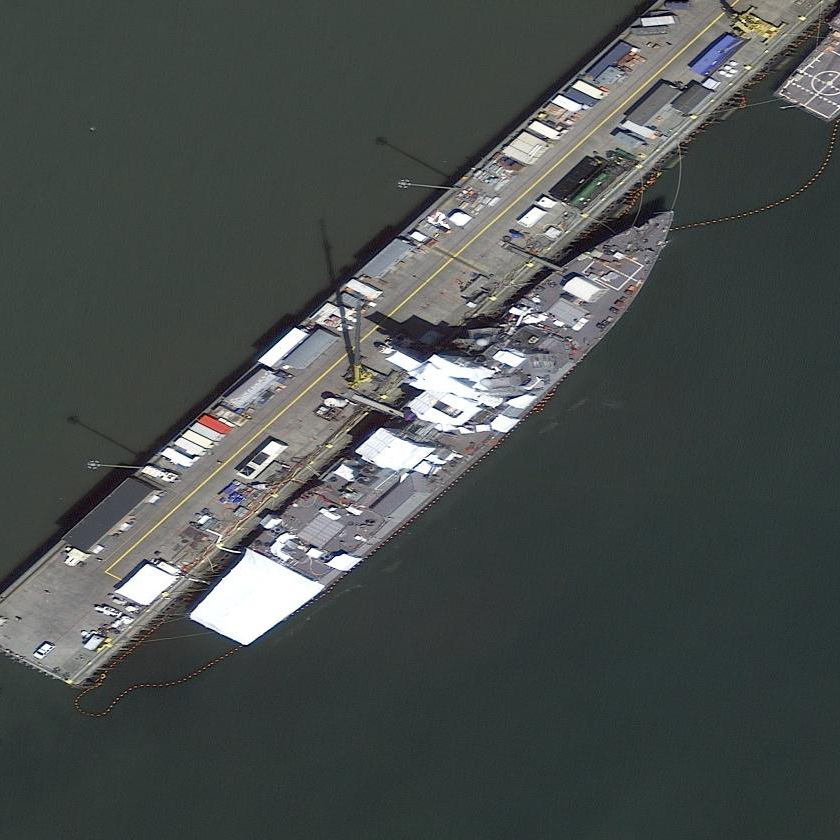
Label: destroyer